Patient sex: M
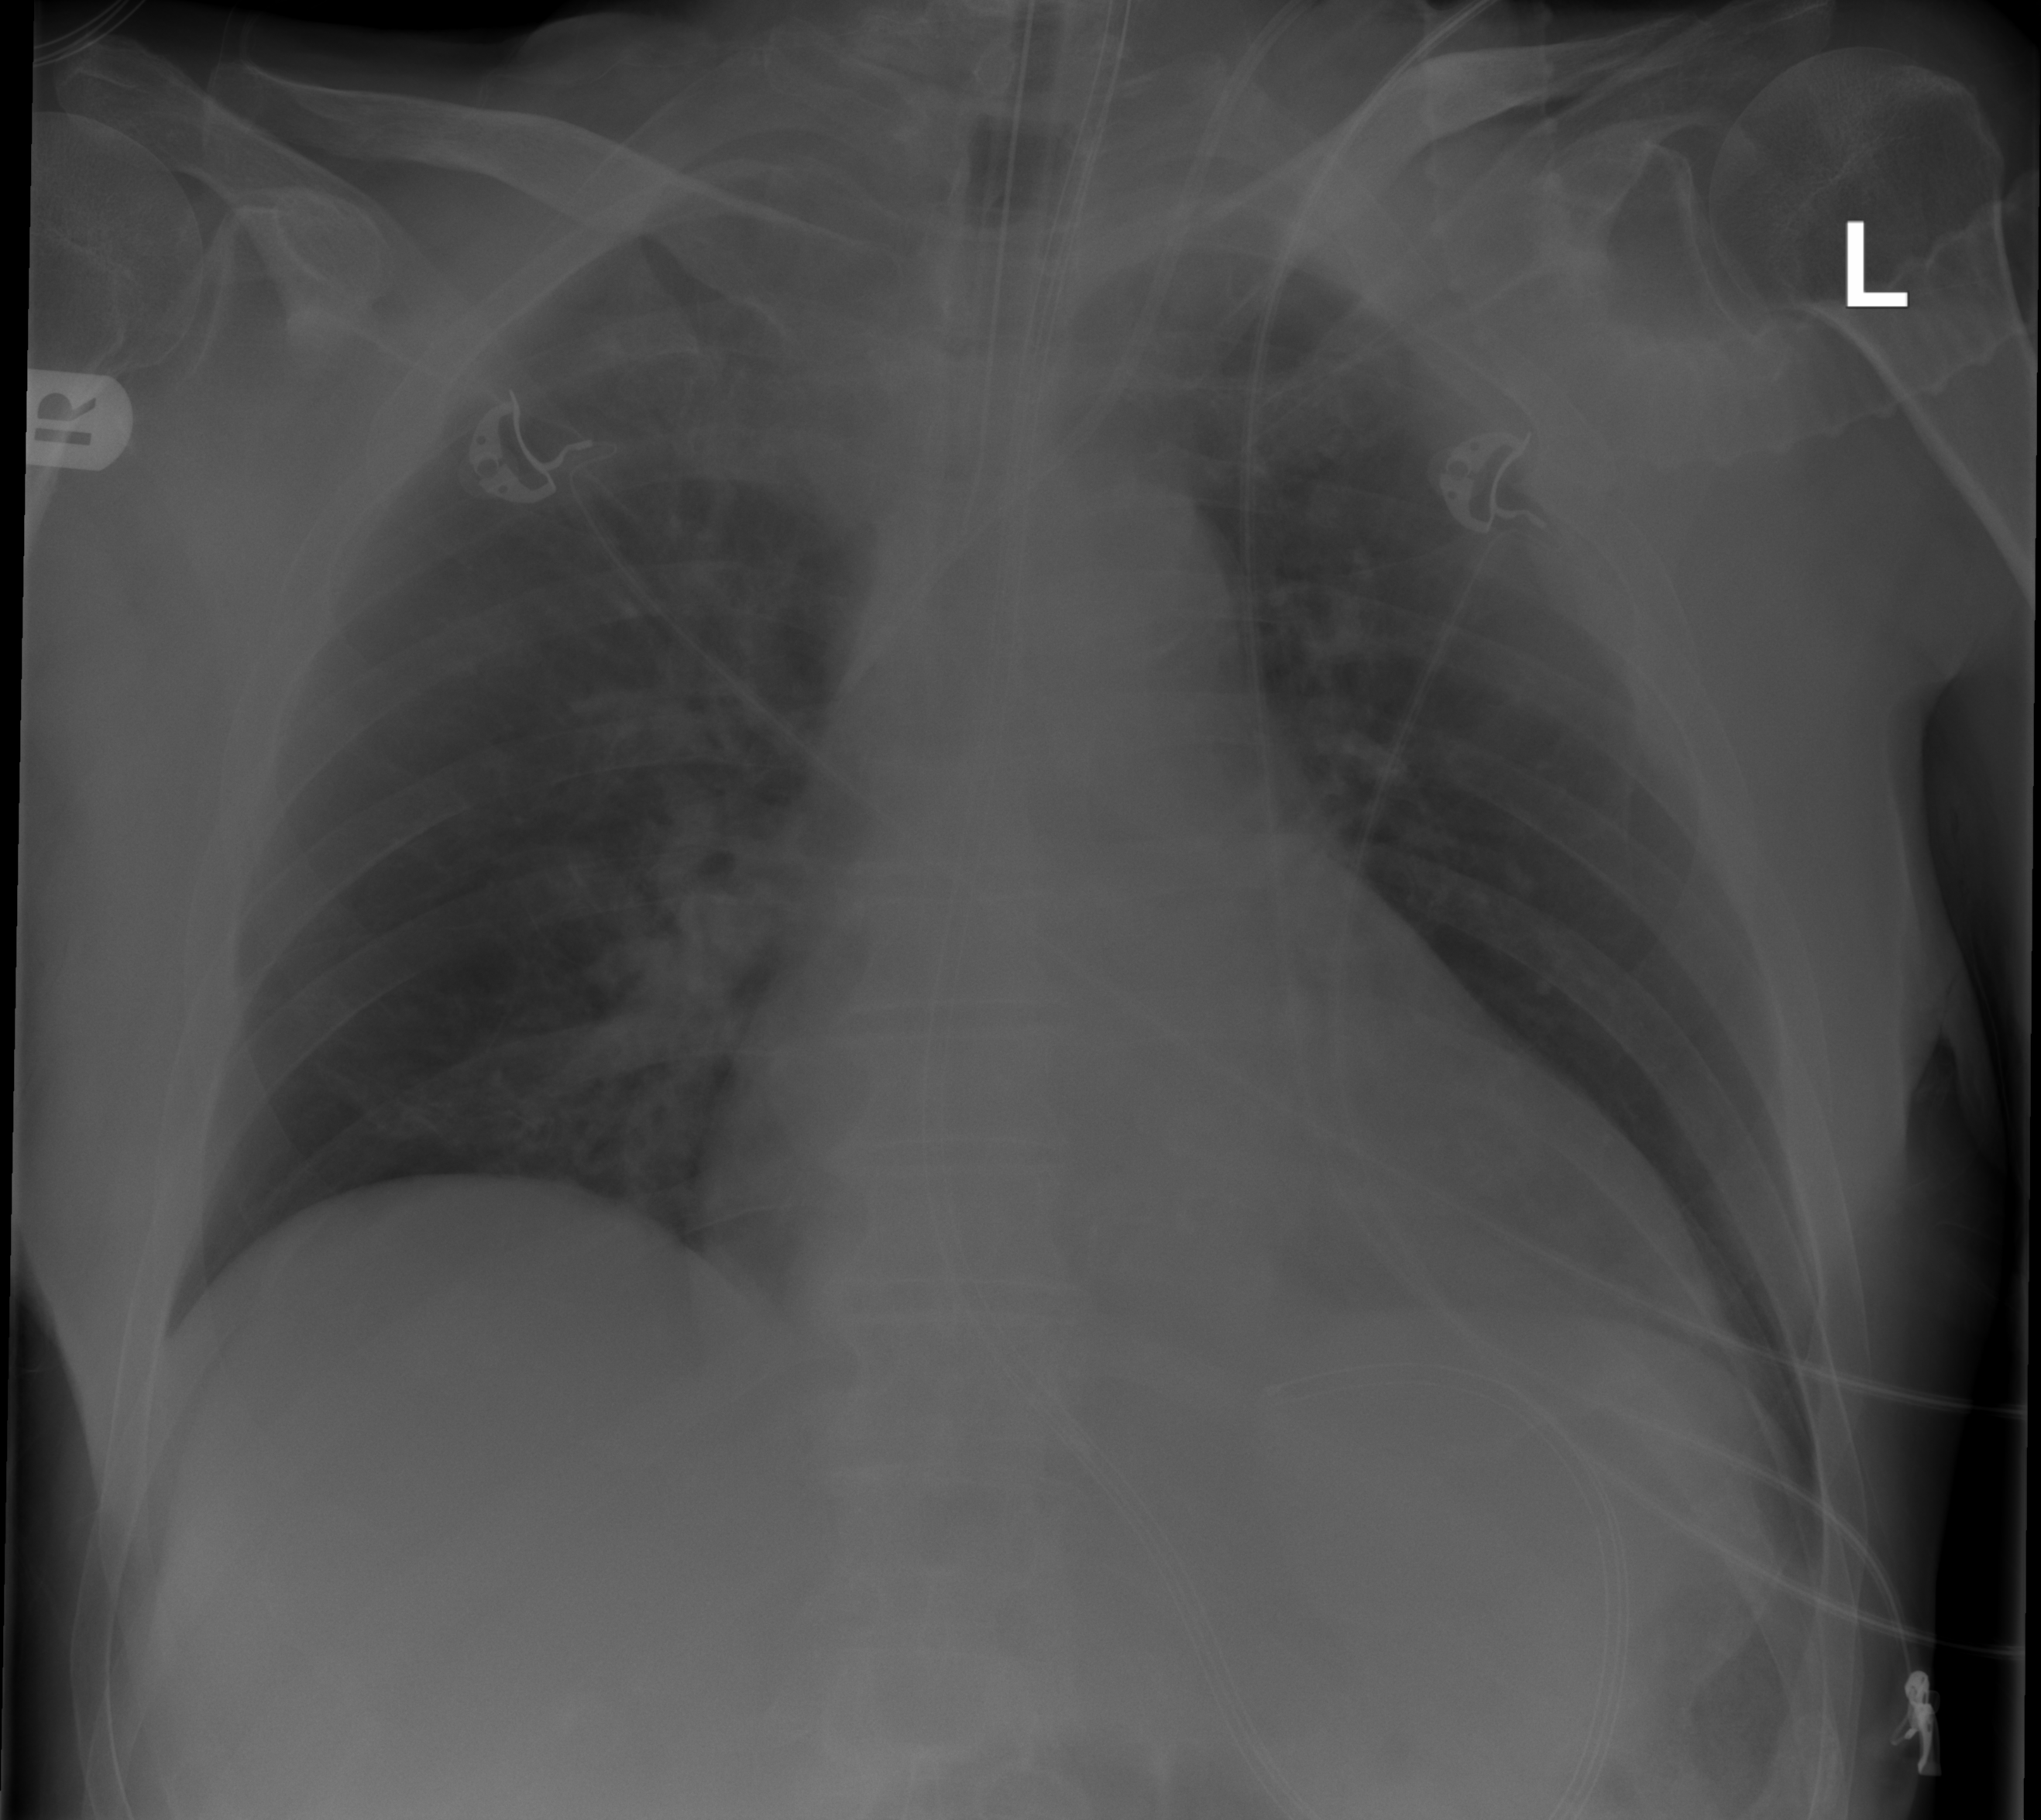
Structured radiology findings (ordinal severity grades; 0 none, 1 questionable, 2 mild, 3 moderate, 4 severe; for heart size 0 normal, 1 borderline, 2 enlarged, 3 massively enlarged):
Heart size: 2
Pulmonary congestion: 0
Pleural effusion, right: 0
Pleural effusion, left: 0
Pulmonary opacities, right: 0
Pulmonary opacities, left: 0
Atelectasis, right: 2
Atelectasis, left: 0